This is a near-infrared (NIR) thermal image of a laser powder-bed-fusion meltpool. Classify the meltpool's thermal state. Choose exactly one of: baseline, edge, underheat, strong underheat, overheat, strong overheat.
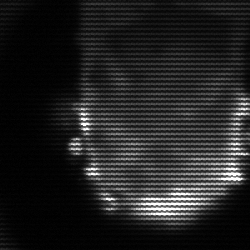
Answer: baseline